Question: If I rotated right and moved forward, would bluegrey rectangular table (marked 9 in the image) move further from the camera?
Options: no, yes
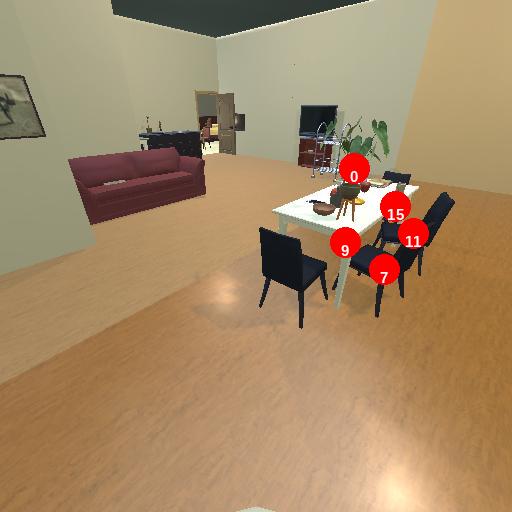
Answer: no